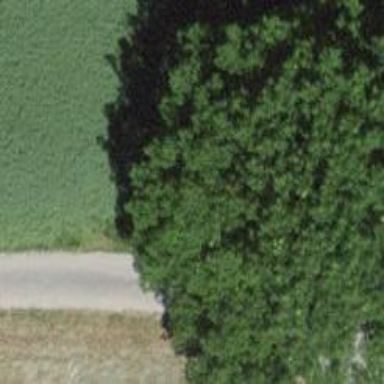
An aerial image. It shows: Beautiful tree in nature.